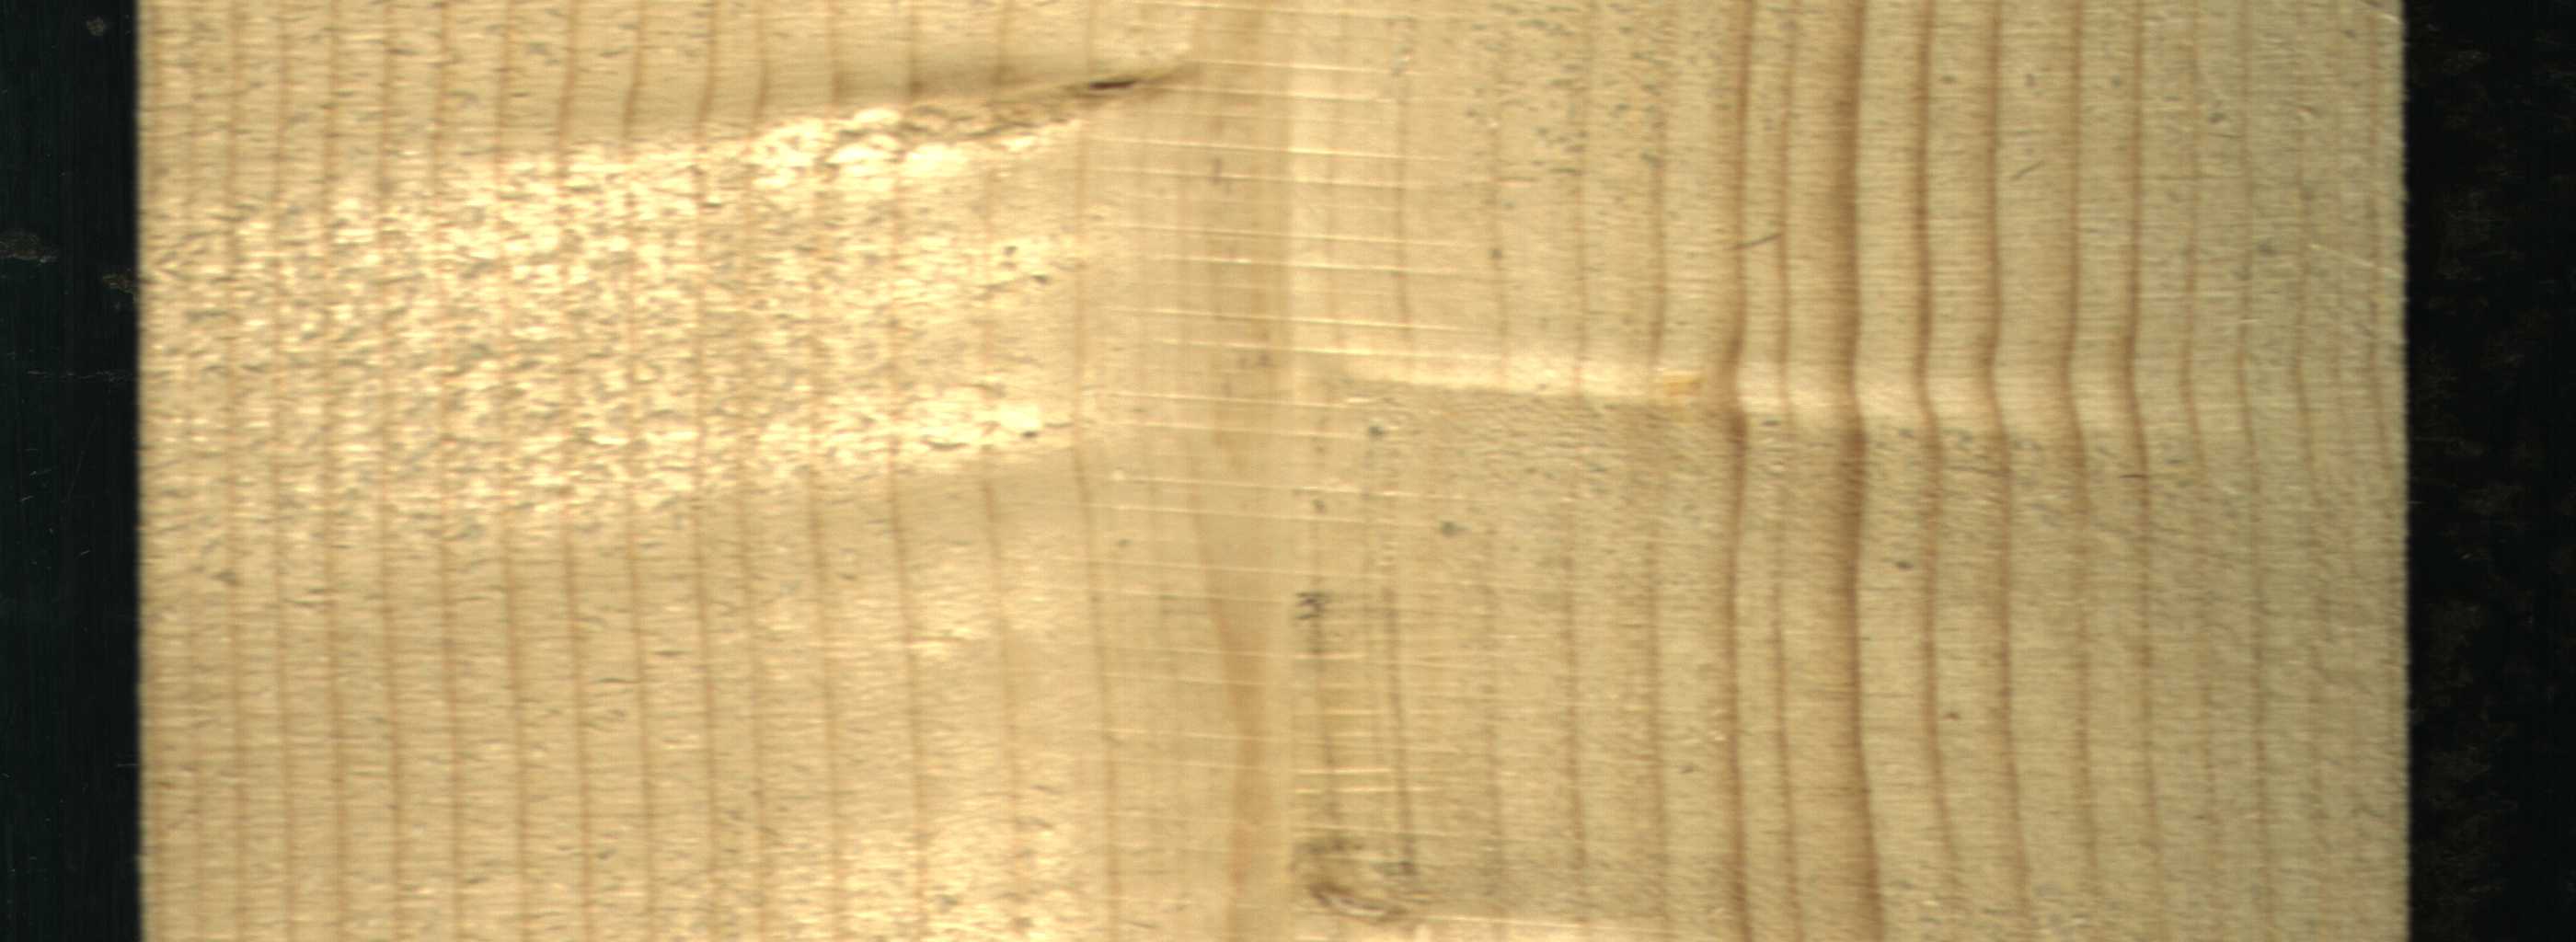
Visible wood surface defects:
Live_Knot